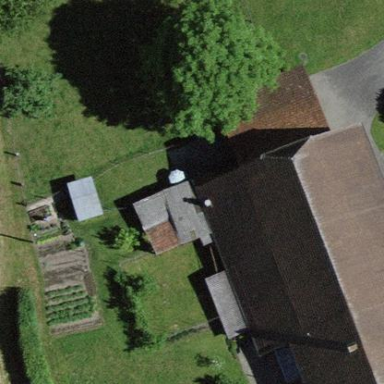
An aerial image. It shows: Farm building.